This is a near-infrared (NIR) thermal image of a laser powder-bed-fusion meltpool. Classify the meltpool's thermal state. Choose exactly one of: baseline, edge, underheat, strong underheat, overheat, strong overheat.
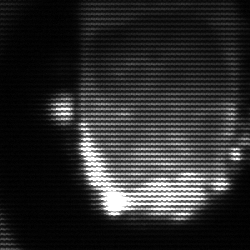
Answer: baseline